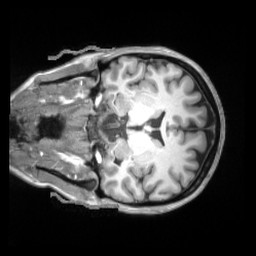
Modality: T1w
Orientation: coronal
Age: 23
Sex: male
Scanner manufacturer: siemens
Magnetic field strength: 3 T
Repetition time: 2.2 s
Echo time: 0.00157 s